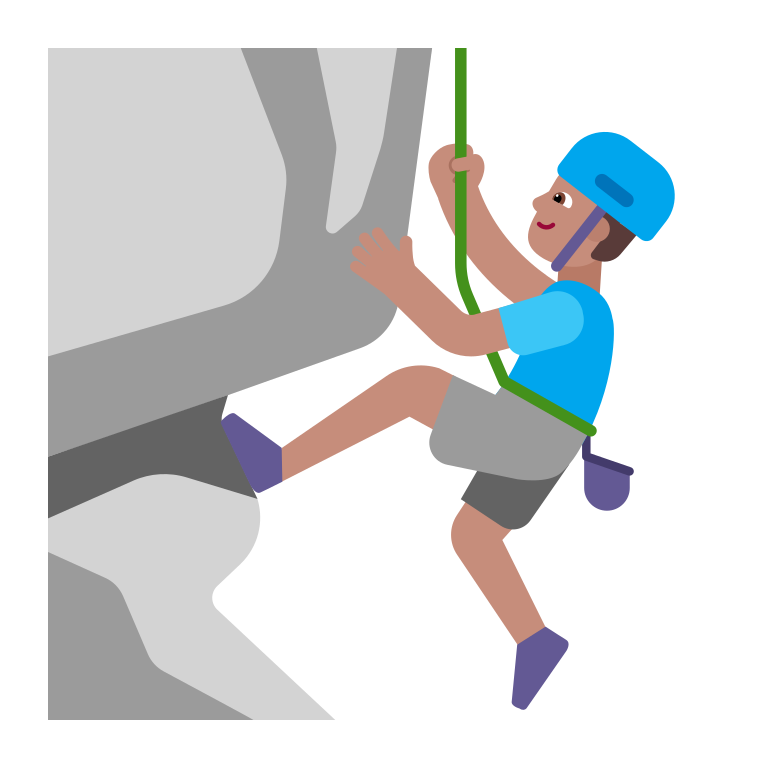
man climbing flat